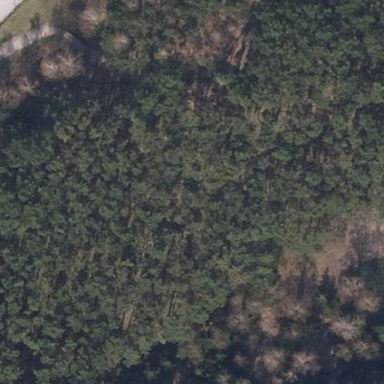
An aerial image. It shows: Fence is seen in the woodland area.